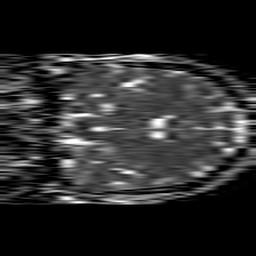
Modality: ADC
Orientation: coronal
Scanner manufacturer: philips
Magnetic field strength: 1.5 T
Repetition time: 4.6 s
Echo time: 0.08517 s